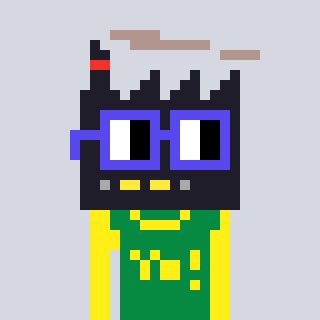
a pixel art character with square blue glasses, a factory-shaped head and a green-colored body on a cool background